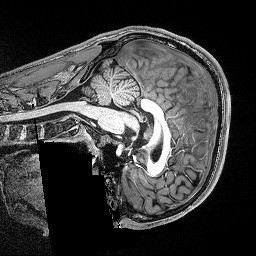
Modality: T1w
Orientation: sagittal
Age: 18
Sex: male